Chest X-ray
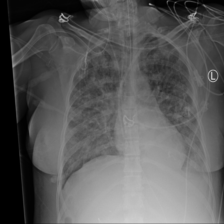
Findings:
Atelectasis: negative
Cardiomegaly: negative
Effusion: negative
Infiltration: negative
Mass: negative
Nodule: negative
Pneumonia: negative
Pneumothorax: negative
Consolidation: negative
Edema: negative
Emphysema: negative
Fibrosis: negative
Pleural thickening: negative
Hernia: negative